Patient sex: M
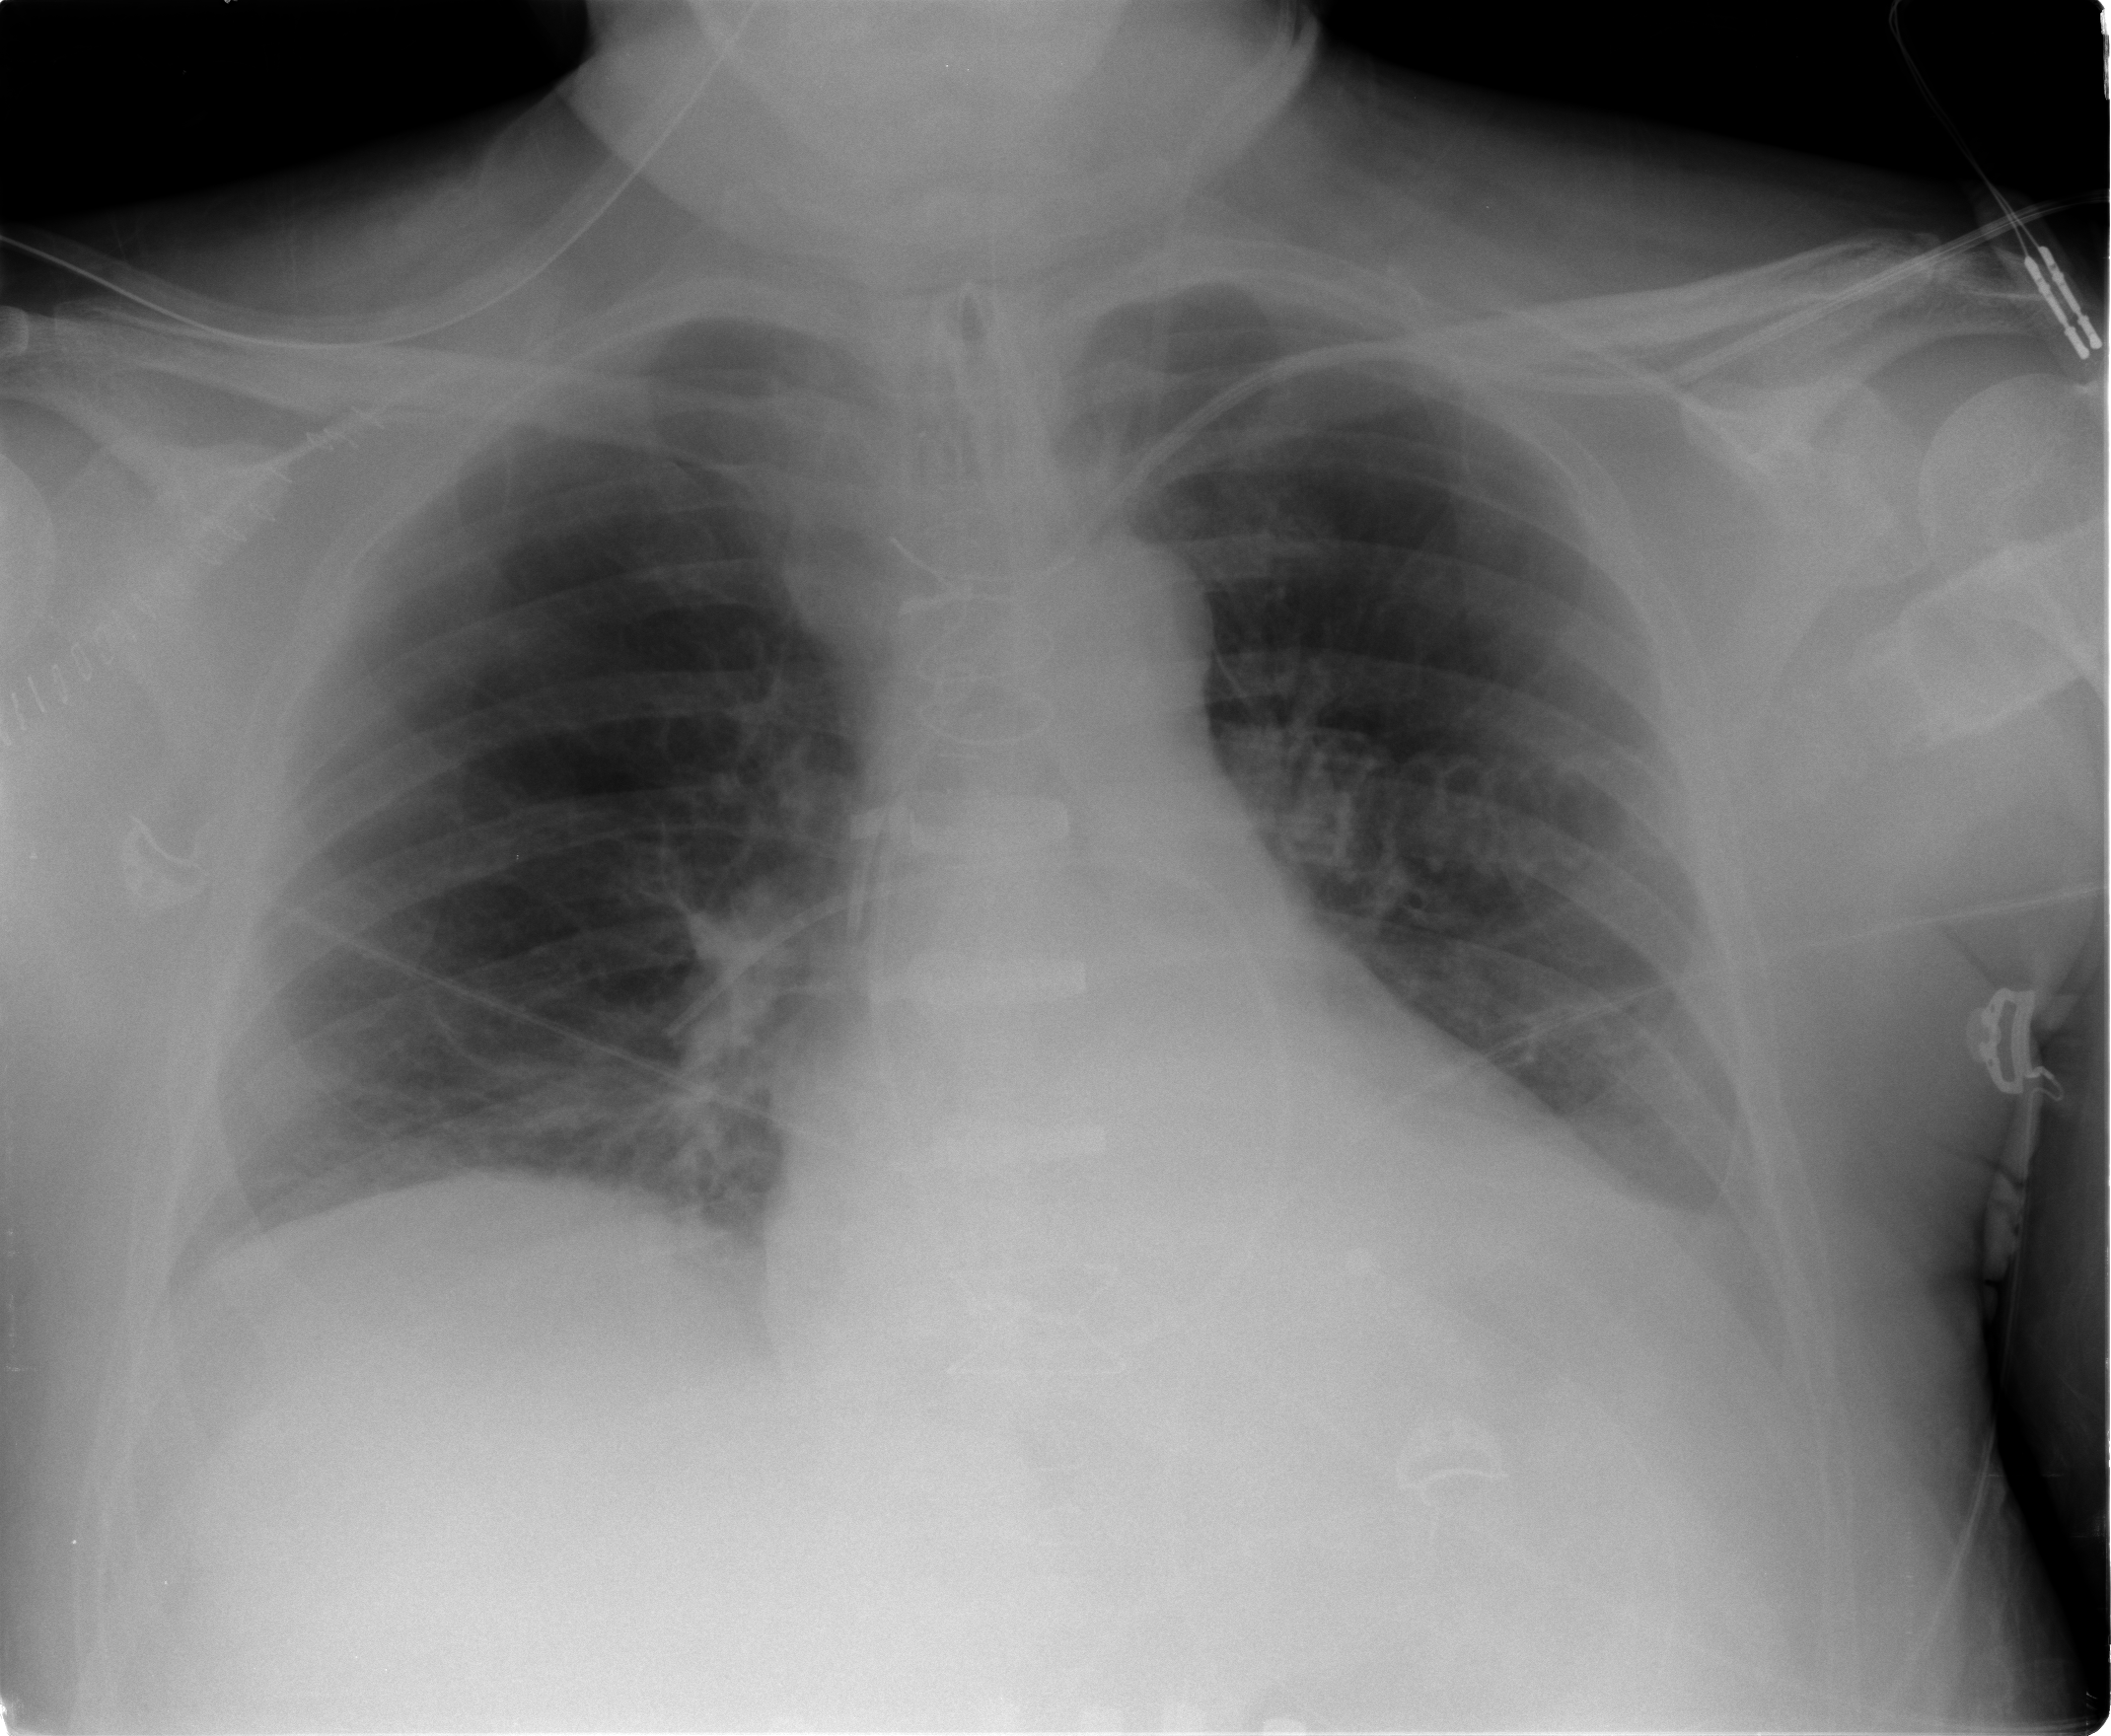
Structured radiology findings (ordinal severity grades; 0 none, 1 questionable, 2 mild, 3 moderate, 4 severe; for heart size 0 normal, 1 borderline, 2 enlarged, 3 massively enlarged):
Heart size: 2
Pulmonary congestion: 2
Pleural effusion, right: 0
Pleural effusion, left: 2
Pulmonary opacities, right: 0
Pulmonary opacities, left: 0
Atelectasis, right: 0
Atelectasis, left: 2